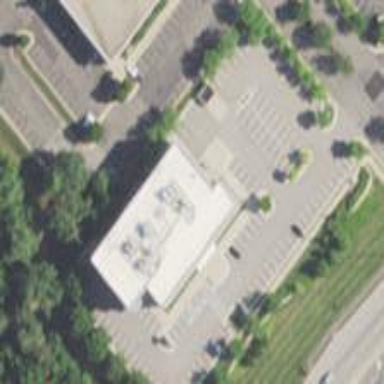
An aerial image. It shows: Parking area with asphalt surface.